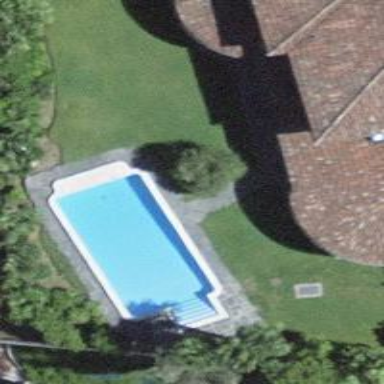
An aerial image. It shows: Swimming pool located in leisure land.